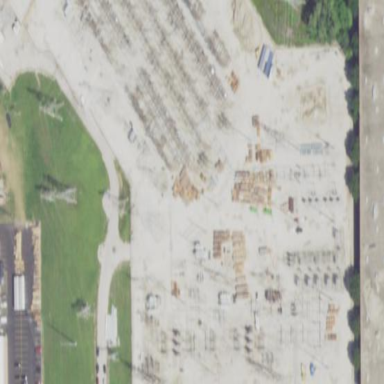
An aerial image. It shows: Outdoor transmission substation.